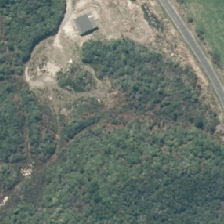
Land cover: grose_broom